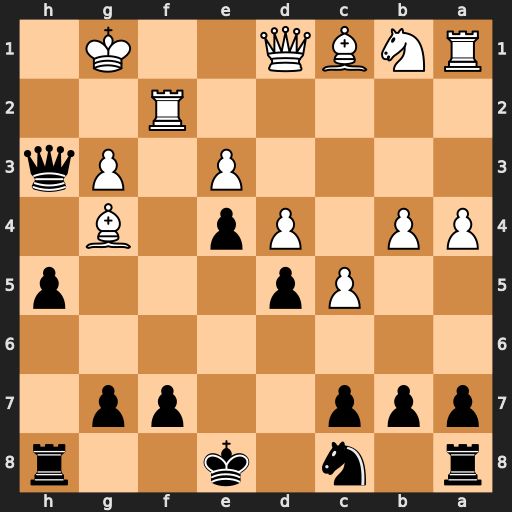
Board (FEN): r1n1k2r/ppp2pp1/8/2Pp3p/PP1Pp1B1/4P1Pq/5R2/RNBQ2K1
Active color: b
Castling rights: kq
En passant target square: -
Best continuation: hxg4 Rg2 Qh1+ Kf2 Qxd1